Question: i want a background image that is larger than the content, which will remain centered with the content, but will not affect the layout (meaning no scrollbars to accomodate the background image). the content be centered using margin: auto; so that the left side will remain flush with the left side of the viewpane, when the viewpane becomes smaller than the content.
I have seen this question asked several times, and have tried quite a few solutions, but none of the accepted answers have actually worked.
This question is still a bit murkey, so I will attempt to clarify with some images showing what I need. In these images, green is the background image, red is the main content, and blue is the browser's viewpane.

When the viewpane is smaller than both the background image and the main content, the left side of the content remains flush with the left side of the viewpane, the background image remains centered to the main content, the viewpanes scrollbars will only scroll out to the right edge of the main content (and not to the right edge of the background).
When the viewpane is larger than both the background image and content, both remain centered to the viewpane.
When the viewpane is the same size as the main content, the background image should remain centered to the main content, no scrollbars should be present.
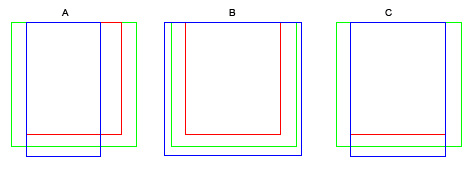
Answer: : I still have spent way too much time on this :-), especially when it ended up so simple. , which seems to be different than yunzen's solution. 'margin: 0 auto;'. Still grows with container height.
<URL>
You can <URL> which does not use 'auto' margin.
## HTML:
'''
<div id="Bkg">
<div id="Content">Content goes here. </div>
</div>
'''
## CSS:
'''
#Bkg {
width: 100%;
min-width: 300px; /* equals width of content */
background:url('http://dummyimage.com/400x20/ffff00/000000&text=Center') repeat-y top center;
padding-bottom: 50px;
}
#Content {
width: 300px;
margin: 0 auto;
}
'''